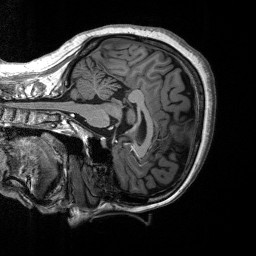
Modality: T1w
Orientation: sagittal
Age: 64
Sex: female
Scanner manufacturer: siemens
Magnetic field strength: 3 T
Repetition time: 2.53 s
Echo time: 0.00219 s